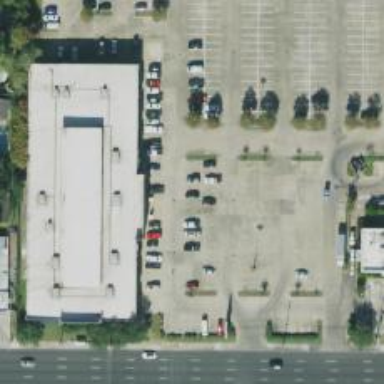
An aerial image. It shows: Parking space.